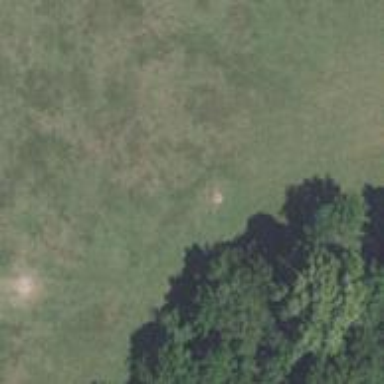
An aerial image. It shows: Disc golf hole.